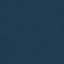
Land use / land cover: SeaLake